Aerial crown-view tile of a tropical tree (Barro Colorado Island, Panama), acquired 20240813:
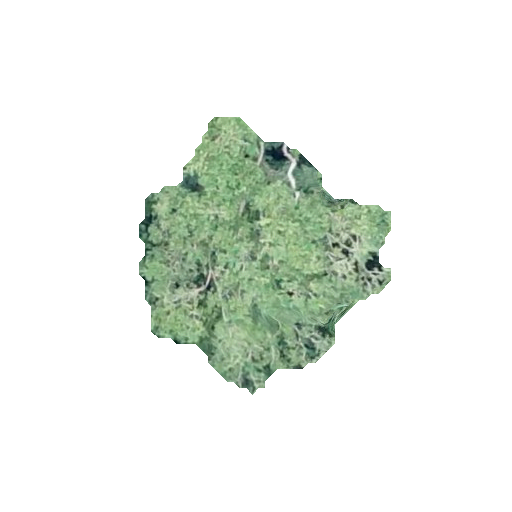
Species: Platypodium elegans
GBIF accepted scientific name: Platypodium elegans
Crown area: 66.638 m²